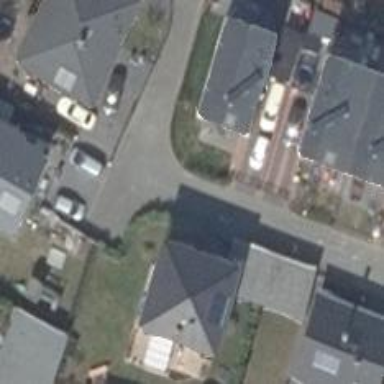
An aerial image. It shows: Living street.